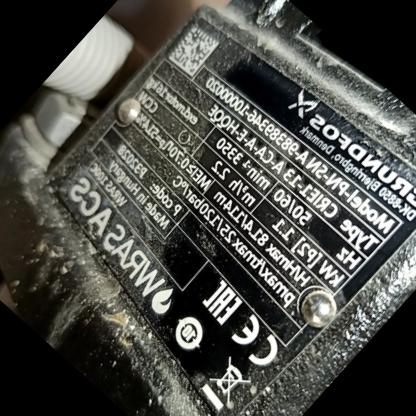
Klasa: tabliczka-znamionowa